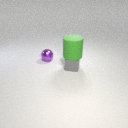
large green rubber cylinder above small gray metal cube